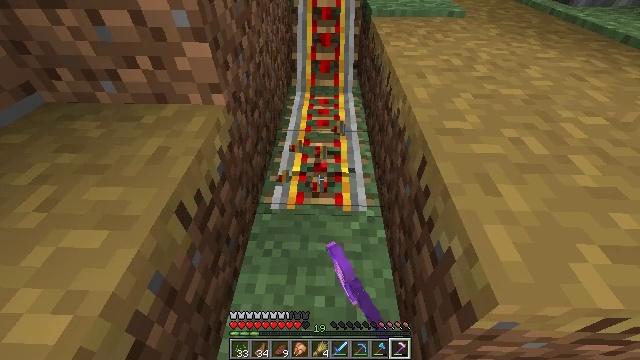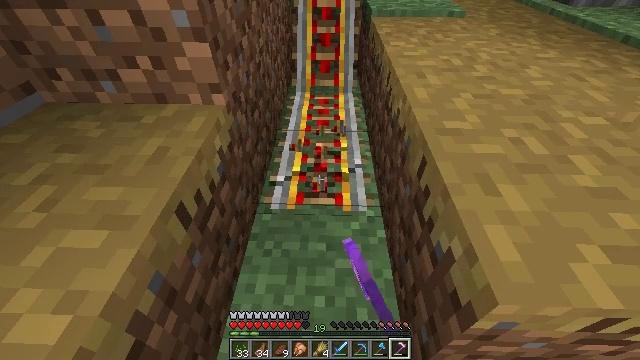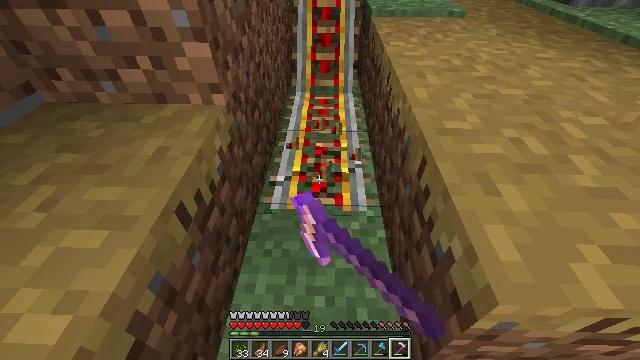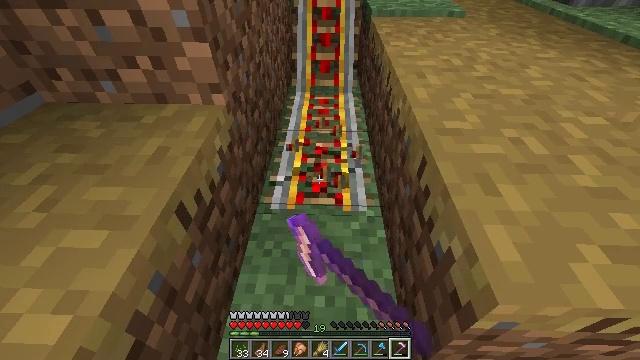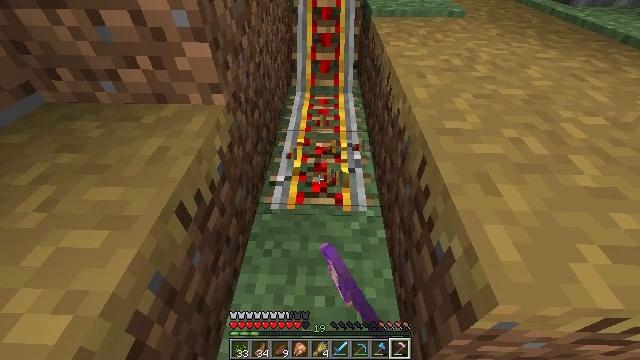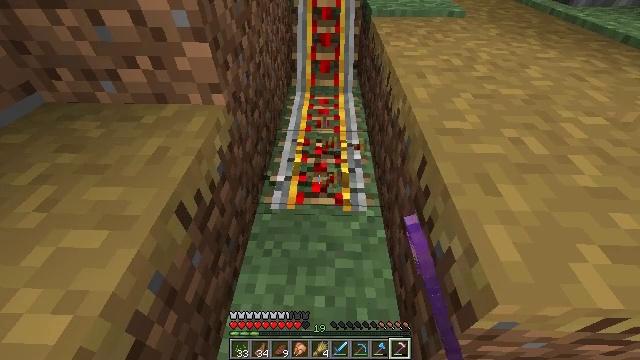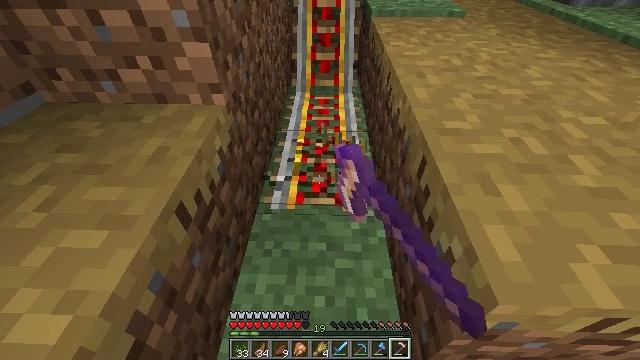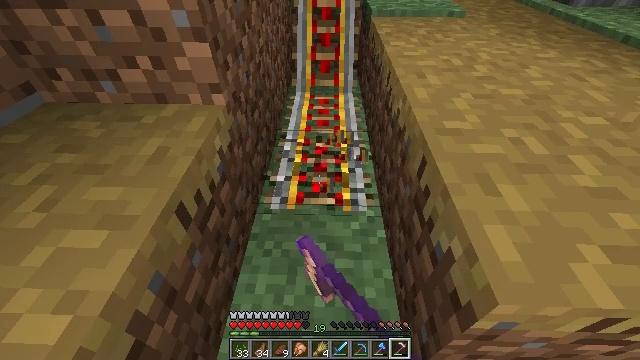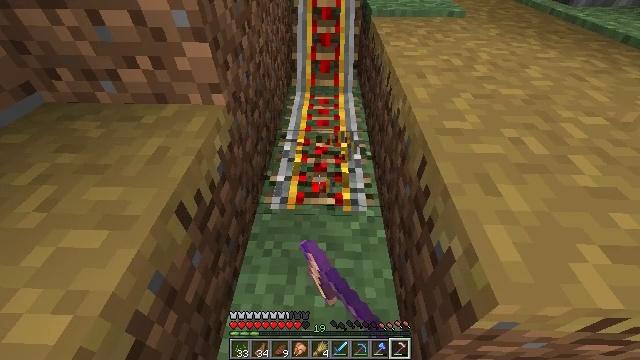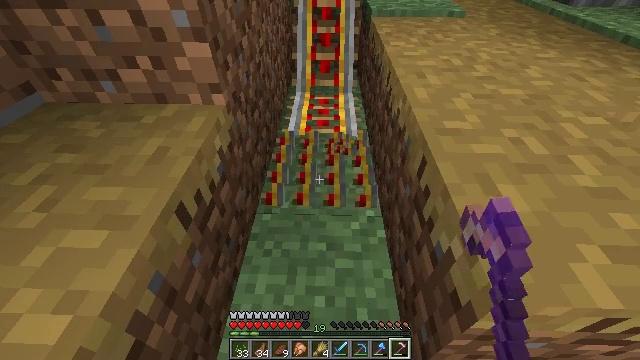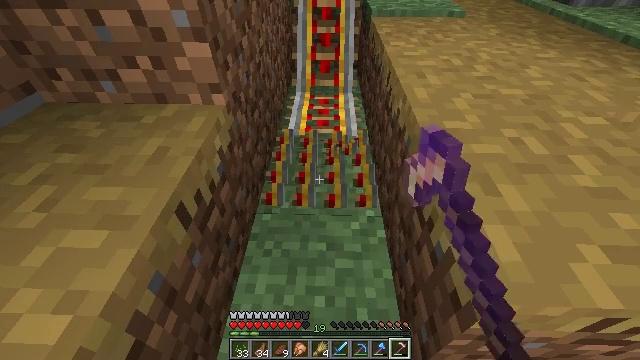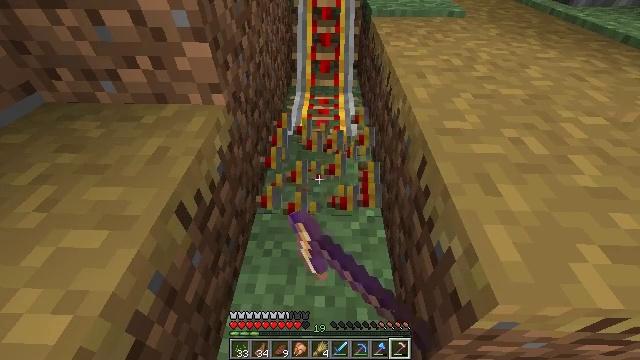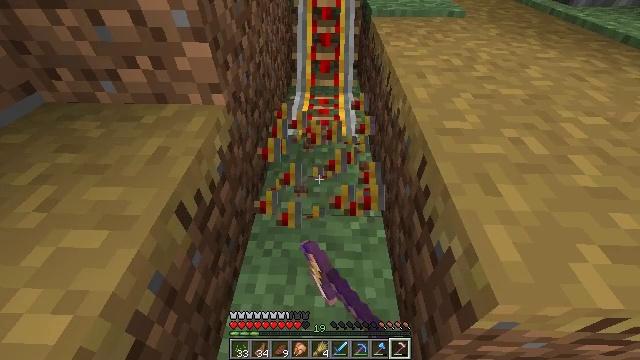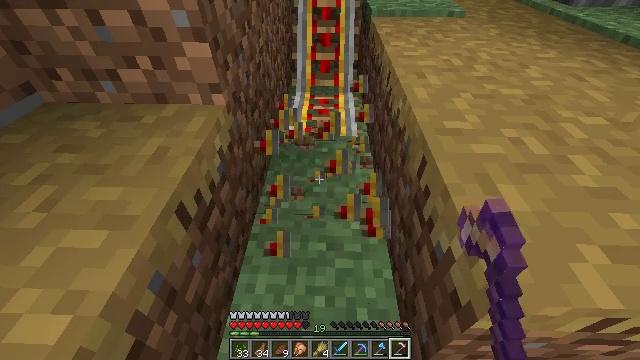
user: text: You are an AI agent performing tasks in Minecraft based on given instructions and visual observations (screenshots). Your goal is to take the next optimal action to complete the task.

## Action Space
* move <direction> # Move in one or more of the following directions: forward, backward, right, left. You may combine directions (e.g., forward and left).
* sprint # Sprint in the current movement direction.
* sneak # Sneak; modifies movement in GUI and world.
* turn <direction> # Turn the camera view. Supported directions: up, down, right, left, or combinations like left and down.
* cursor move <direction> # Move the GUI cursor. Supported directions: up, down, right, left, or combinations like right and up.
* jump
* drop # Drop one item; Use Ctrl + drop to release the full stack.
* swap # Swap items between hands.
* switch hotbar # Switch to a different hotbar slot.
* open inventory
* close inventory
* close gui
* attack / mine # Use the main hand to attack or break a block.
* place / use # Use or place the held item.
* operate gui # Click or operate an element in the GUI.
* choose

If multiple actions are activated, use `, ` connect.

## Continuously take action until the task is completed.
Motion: motion action
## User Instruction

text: Mine the powered rail from the track.
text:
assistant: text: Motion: attack / mine
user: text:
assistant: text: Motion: attack / mine
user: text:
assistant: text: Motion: attack / mine
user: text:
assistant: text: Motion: attack / mine
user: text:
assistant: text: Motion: attack / mine
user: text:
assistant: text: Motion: attack / mine
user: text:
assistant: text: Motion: attack / mine
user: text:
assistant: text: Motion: attack / mine
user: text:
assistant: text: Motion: attack / mine
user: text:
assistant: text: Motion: attack / mine
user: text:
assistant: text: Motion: attack / mine
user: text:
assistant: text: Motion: attack / mine
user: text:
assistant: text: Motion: attack / mine
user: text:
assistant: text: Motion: attack / mine